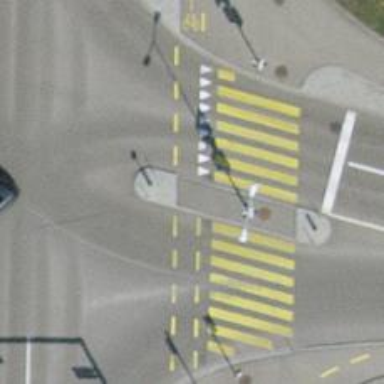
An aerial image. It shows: Crossing with traffic signals.